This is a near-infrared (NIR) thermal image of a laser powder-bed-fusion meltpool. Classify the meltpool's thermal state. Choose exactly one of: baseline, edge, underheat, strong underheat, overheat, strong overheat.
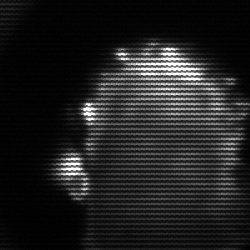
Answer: baseline